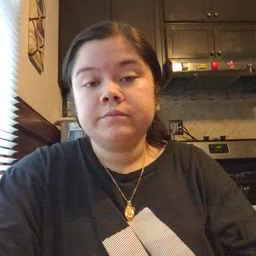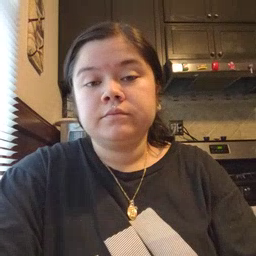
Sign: bird